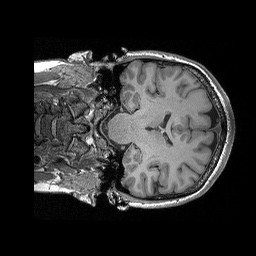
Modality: T1w
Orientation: coronal
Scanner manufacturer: siemens
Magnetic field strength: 3 T
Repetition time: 2.3 s
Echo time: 0.00298 s